Question: I have a Windows VPS which I want to use to host my application files for my .NET software projects. This is so I can check the handy option in Visual Studio 2012 (Premium Edition) of "The application should check for updates".
However, getting this to work is a nightmare.
There are 2 fields I need to fill in:

My question is, what is each one looking setting and how should my web server be set up accordingly?
I assume the publishing folder (in red) can point to an FTP site and as such, since I'm using FileZilla, I don't need to configure IIS on my VPS.
Then I have the installation folder (in blue). I assume this must be a URL which is resolvable, therefore will need to be configured in IIS and testable by simply copying this value into a browser.
Are my assumptions about the 2 values correct?
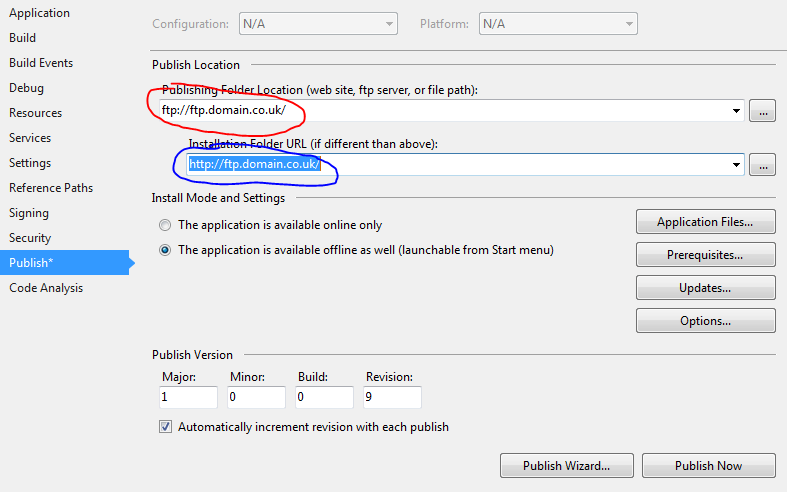
Answer: Publishing folder should point to any ftp location on server where you can copy/publish code to, Installation folder is location where website is installed/published and can be accessed by a url, you need to setup website in IIS and it should be resolvable
Check this SO thread <URL> for more details